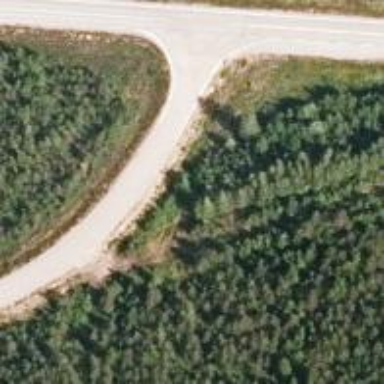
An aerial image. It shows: Tertiary road with asphalt surface.